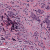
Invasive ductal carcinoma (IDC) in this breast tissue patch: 1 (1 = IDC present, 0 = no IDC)